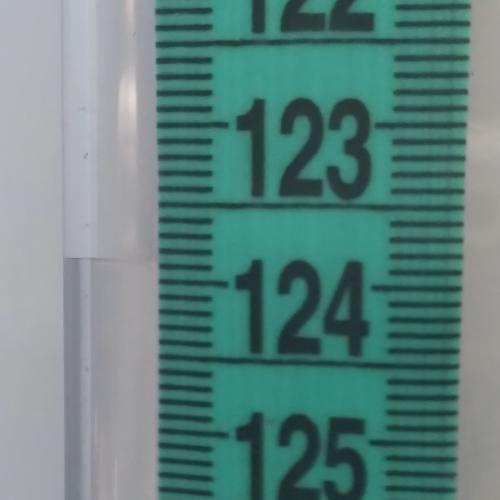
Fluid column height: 123.9 cm